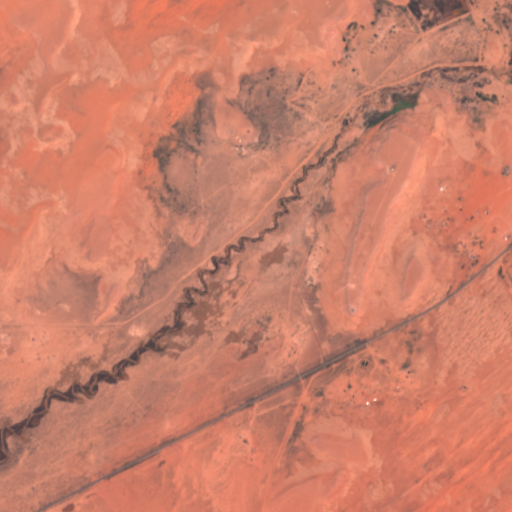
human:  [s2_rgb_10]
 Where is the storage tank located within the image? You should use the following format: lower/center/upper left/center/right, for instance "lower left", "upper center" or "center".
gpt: The storage tank is located in the upper right of the image.
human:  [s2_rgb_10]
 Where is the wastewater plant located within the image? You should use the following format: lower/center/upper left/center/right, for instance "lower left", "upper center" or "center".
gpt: The wastewater plant is located in the lower right of the image.
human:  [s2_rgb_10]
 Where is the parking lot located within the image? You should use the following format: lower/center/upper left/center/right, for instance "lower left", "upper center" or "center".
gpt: There is no parking lot in the image.